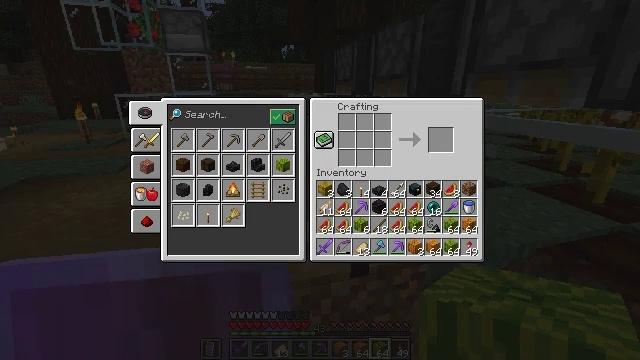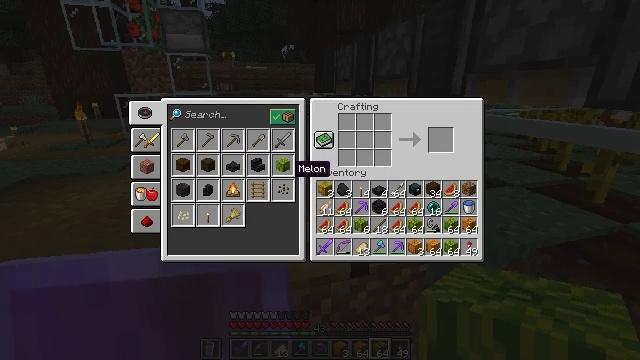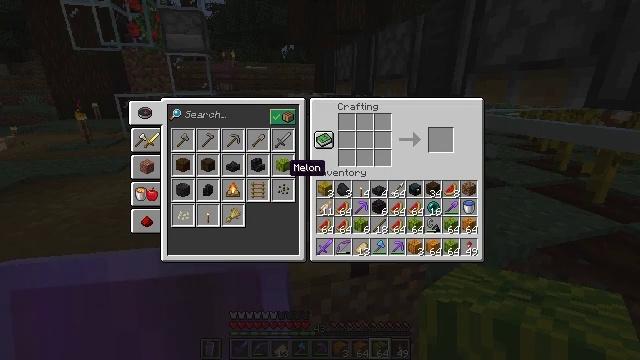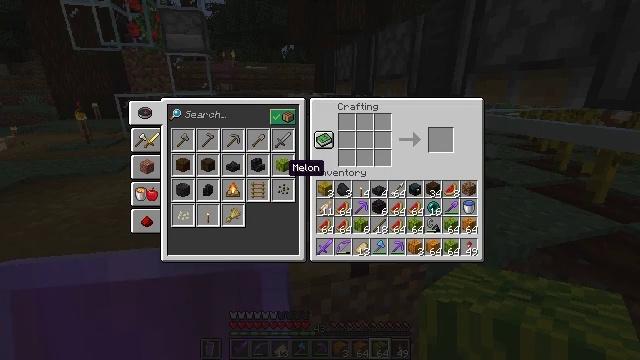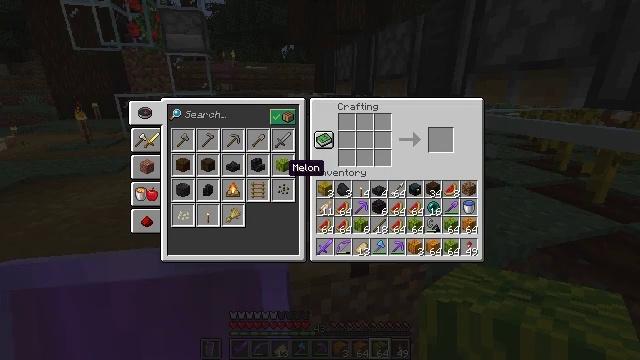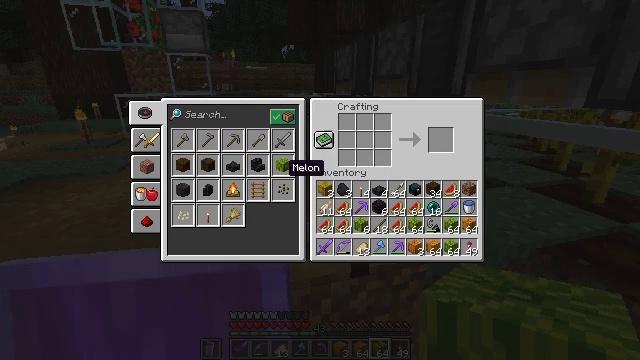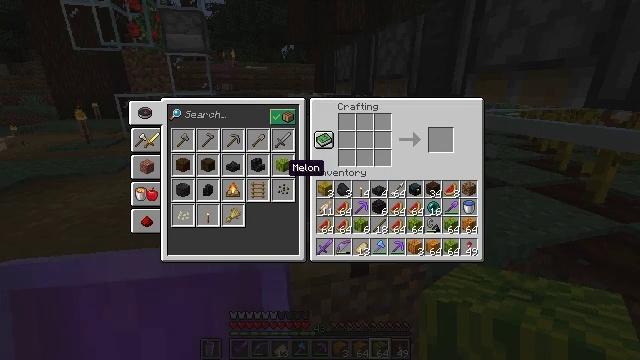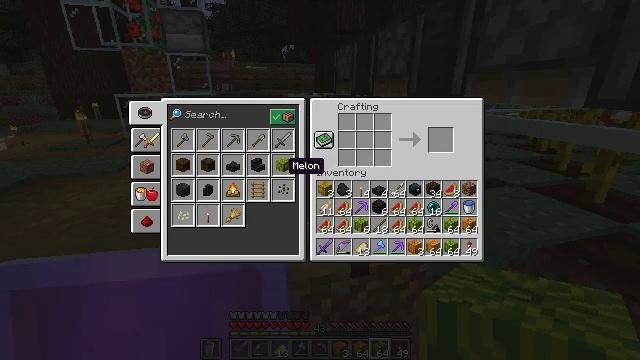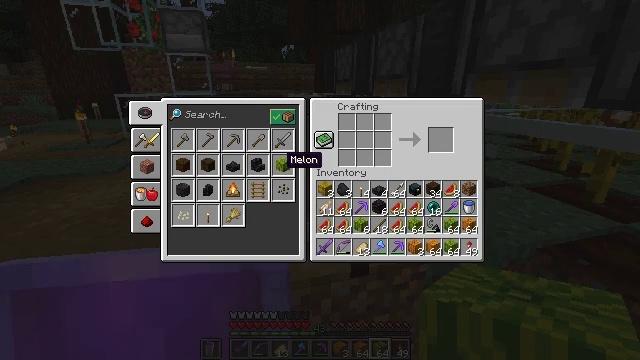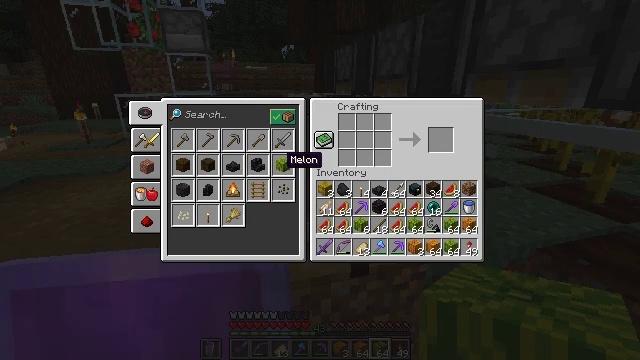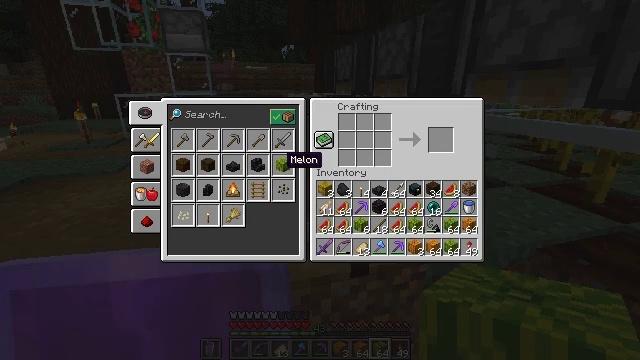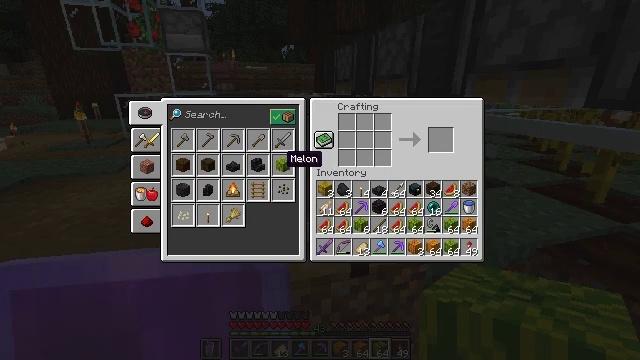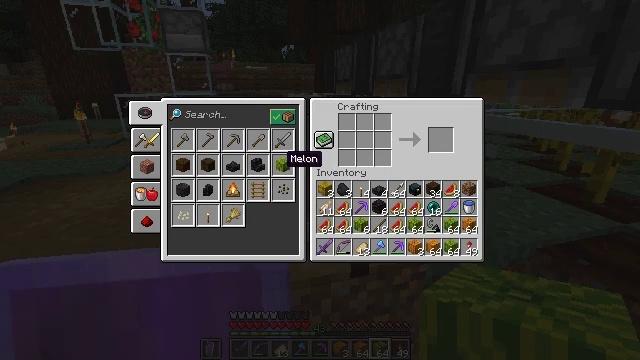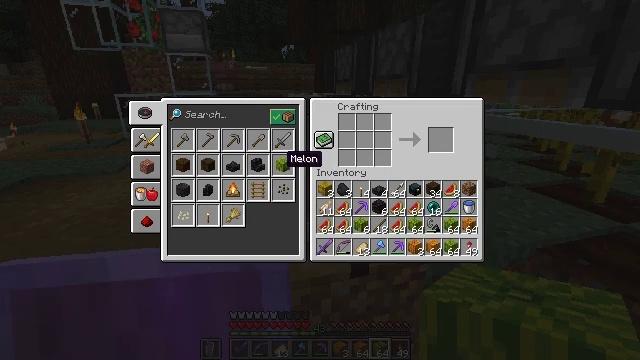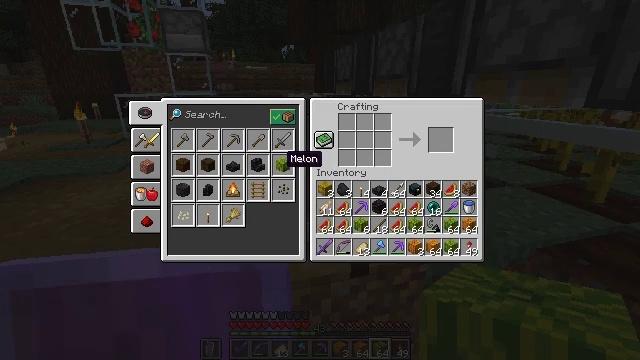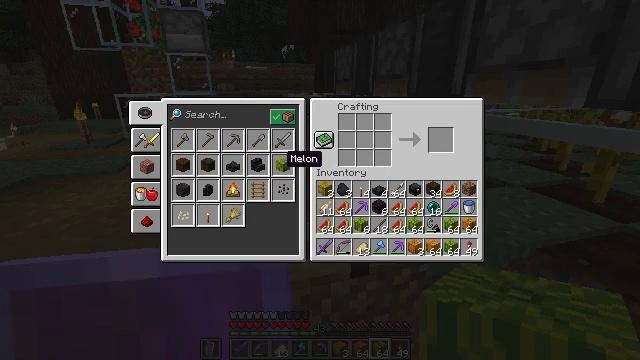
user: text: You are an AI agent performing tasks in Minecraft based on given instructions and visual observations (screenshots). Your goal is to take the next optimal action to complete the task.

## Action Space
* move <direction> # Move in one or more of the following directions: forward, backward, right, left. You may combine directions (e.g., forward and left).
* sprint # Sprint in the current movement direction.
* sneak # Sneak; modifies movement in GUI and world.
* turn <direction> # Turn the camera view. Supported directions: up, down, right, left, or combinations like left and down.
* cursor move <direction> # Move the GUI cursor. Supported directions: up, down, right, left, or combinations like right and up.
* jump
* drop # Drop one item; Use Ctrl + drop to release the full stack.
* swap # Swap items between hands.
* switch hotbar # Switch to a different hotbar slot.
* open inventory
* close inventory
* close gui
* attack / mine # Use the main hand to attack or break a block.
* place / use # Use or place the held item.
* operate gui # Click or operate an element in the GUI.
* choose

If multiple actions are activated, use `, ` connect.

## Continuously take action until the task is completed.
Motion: motion action
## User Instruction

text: Put together melon slices to craft a melon.
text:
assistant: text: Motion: turn left
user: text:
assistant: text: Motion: no_op
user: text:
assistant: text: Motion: sneak
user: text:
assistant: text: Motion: sneak
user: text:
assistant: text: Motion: sneak
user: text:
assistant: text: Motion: sneak
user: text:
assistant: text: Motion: sneak
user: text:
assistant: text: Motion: sneak
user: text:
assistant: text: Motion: sneak
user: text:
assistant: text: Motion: sneak
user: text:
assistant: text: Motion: sneak
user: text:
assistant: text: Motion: sneak, attack / mine
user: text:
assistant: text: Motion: sneak, attack / mine
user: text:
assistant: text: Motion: sneak, attack / mine
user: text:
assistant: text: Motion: sneak, attack / mine
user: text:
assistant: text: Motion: sneak, attack / mine
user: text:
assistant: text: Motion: sneak, attack / mine
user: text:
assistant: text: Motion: sneak, attack / mine
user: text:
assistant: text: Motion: sneak, attack / mine
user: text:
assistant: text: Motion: sneak, attack / mine
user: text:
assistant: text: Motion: sneak, attack / mine
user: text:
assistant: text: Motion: sneak, attack / mine
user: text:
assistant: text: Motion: sneak, attack / mine
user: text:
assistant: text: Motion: sneak, attack / mine
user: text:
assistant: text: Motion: sneak
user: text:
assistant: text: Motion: sneak, turn right and down
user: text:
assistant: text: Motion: sneak, turn right and down
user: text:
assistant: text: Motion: sneak
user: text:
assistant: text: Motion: sneak
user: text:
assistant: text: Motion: sneak